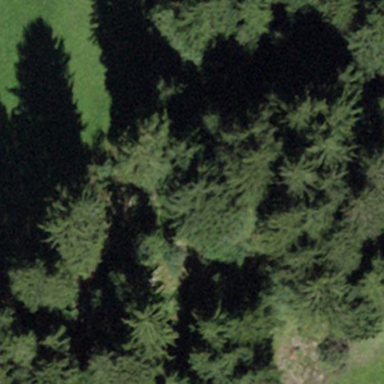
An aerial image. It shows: Forest area predominantly covered with needle-leaved trees.